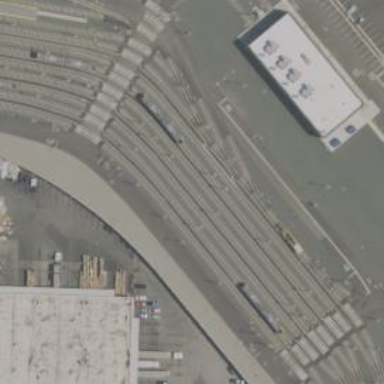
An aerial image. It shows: Light rail service yard with electrified contact lines.